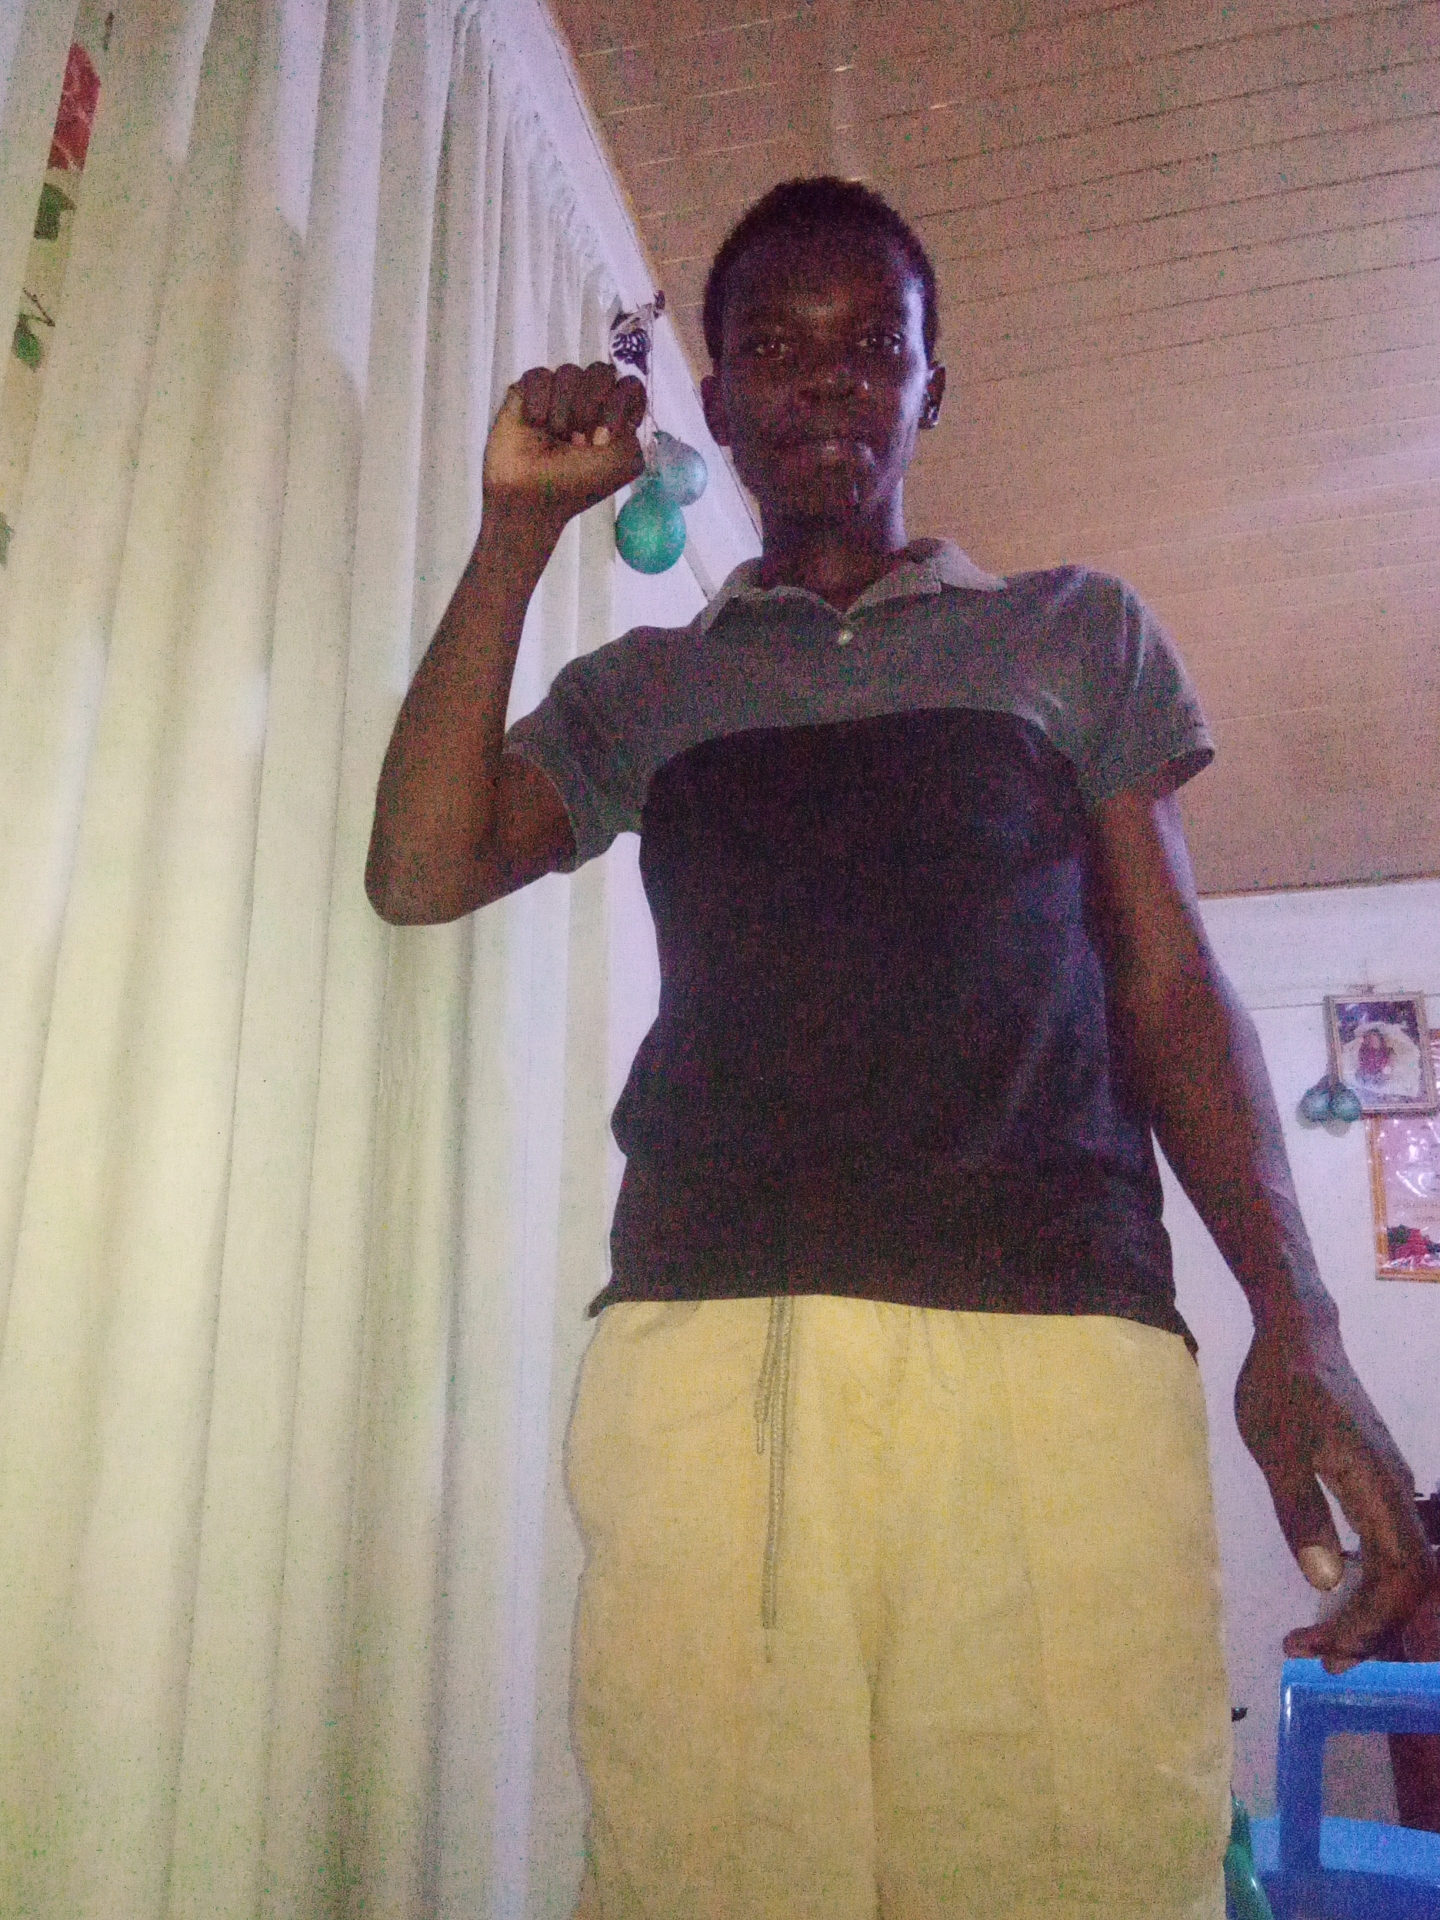
Label: noise